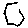
Label: hexagon